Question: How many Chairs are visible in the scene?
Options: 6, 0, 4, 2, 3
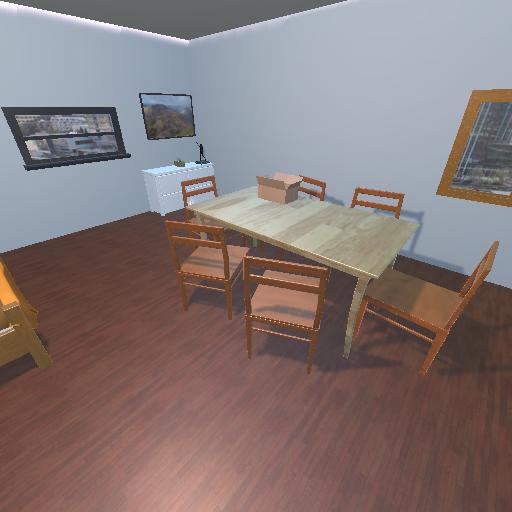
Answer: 6